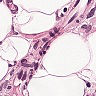
Metastatic tissue present: yes